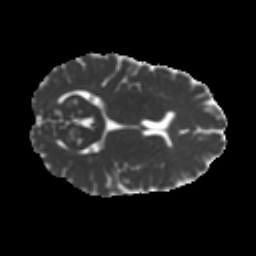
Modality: MD
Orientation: axial
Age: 52
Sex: female
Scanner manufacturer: ge
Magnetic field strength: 3 T
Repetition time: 7.8 s
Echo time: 0.0608 s